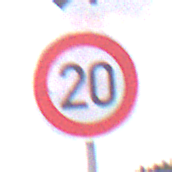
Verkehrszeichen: Geschwindigkeit20
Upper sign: Gegenverkehr
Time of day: Midday
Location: Outdoor (Nature)
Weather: Overcast
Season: NotSpecified
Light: Natural